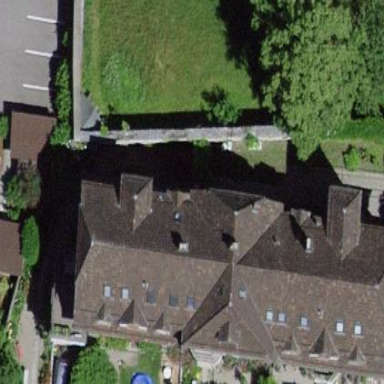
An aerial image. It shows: Semi-detached house.